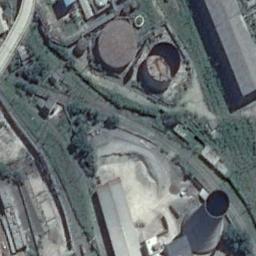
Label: thermal_power_station